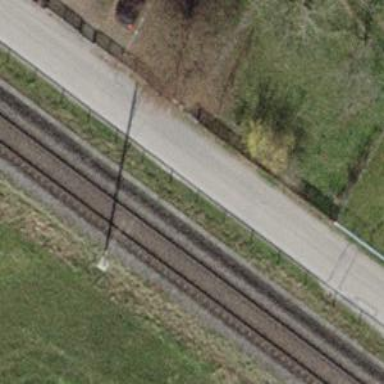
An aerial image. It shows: Solitary milestone along the railway.